Question: >
<URL>
Im making a search feature which allows a user to search a question and it will show the top 5 best matching results by counting the number of matching words in the question.
Basically I want the order to show the best match first which would be the question with the highest amount of matching words.
Here is the code I have.
'''
<?php
include("config.php");
$search_term = filter_var($_GET["s"], FILTER_SANITIZE_STRING); //User enetered data
$search_term = str_replace ("?", "", $search_term); //remove any question marks from string
$search_count = str_word_count($search_term); //count words of string entered by user
$array = explode(" ", $search_term); //Seperate user enterd data
foreach ($array as $key=>$word) {
$array[$key] = " title LIKE '%".$word."%' "; //creates condition for MySQL query
}
$q = "SELECT * FROM posts WHERE " . implode(' OR ', $array); //Query to select data with word matches
$r = mysql_query($q);
$count = 0; //counter to limit results shown
while($row = mysql_fetch_assoc($r)){
$thetitle = $row['title']; //result from query
$thetitle = str_replace ("?", "", $thetitle); //remove any question marks from string
$title_array[] = $thetitle; //creating array for query results
$newarray = explode(" ", $search_term); //Seperate user enterd data again
foreach($title_array as $key => $value) {
$thenewarray = explode(" ", $value); //Seperate each result from query
$wordmatch = array_diff_key($thenewarray, array_flip($newarray));
$result = array_intersect($newarray, $wordmatch);
$matchingwords = count($result); //Count the number of matching words from
//user entered data and the database query
}
if(mysql_num_rows($r)==0)//no result found
{
echo "<div id='search-status'>No result found!</div>";
}
else //result found
{
echo "<ul>";
$title = $row['title'];
$percentage = '.5'; //percentage to take of search word count
$percent = $search_count - ($search_count * $percentage); //take percentage off word count
if ($matchingwords >= $percent){
$finalarray = array($title => $matchingwords);
foreach( $finalarray as $thetitle=>$countmatch ){
?>
<li><a href="#"><?php echo $thetitle ?><i> &nbsp; <br />No. of matching words: <?php echo $countmatch; ?></i></a></li>
<?php
}
$count++;
if ($count == 5) {break;
}
}else{
}
}
echo "</ul>";
}
'''
?>
When you search something it will show something like this.

Iv put the number of matching words under each of the questions however they are not in order. It just shows the first 5 questions from the database that have a 50% word match. I want it to show the top 5 with the most amount of matching words.
What code would I need to add and where would I put it in order to do this?
Thanks
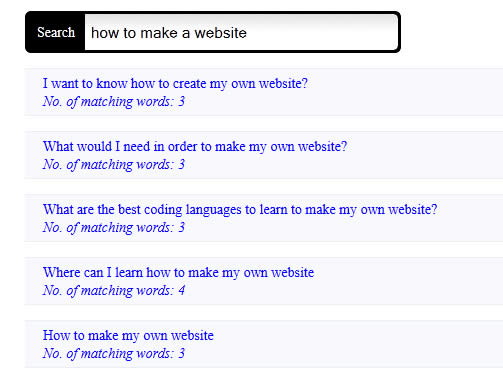
Answer: Here's my take on your problem. A lot of things have been changed:
- 'mysql_'<URL>- - '$percentage'
I realize this might look complicated, but I think that the sooner you learn modern practices (PDO, anonymous functions), the better off you will be.
'''
<?php
/**
* @param string $search_term word or space-separated list of words to search for
* @param int $count
* @return stdClass[] array of matching row objects
*/
function find_matches($search_term, $count = 5) {
$search_term = str_replace("?", "", $search_term);
$search_term = trim($search_term);
if(!strlen($search_term)) {
return array();
}
$search_terms = explode(" ", $search_term);
// build query with bind variables to avoid sql injection
$params = array();
$clauses = array();
foreach ($search_terms as $key => $word) {
$ident = ":choice" . intval($key);
$clause = "'title' LIKE {$ident}";
$clauses []= $clause;
$params [$ident] = '%' . $word . '%';
}
// execute query
$pdo = new PDO('connection_string');
$q = "SELECT * FROM 'posts' WHERE " . implode(' OR ', $clauses);
$query = $pdo->prepare($q);
$query->execute($params);
$rows = $query->fetchAll(PDO::FETCH_OBJ);
// for each row, count matches
foreach($rows as $row) {
$the_title = $row->title;
$the_title = str_replace("?", "", $the_title);
$title_terms = explode(" ", $the_title);
$result = array_intersect($search_terms, $title_terms);
$row->matchcount = count($result);
}
// sort all rows by match count descending, rows with more matches come first
usort($rows, function($row1, $row2) {
return - ($row1->matchcount - $row2->matchcount);
});
return array_slice($rows, 0, $count);
}
?>
<?php
$search_term = filter_var($_GET["s"], FILTER_SANITIZE_STRING);
$best_matches = find_matches($search_term, 5);
?>
<?php if(count($best_matches)): ?>
<ul>
<?php foreach($best_matches as $match): ?>
<li><a href="#"><?php echo htmlspecialchars($match->title); ?><i> &nbsp; <br/>No. of matching words: <?php echo $match->matchcount; ?></i></a></li>
<?php endforeach; ?>
</ul>
<?php else: ?>
<div id="search-status">No result found!</div>
<?php endif; ?>
'''